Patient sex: M
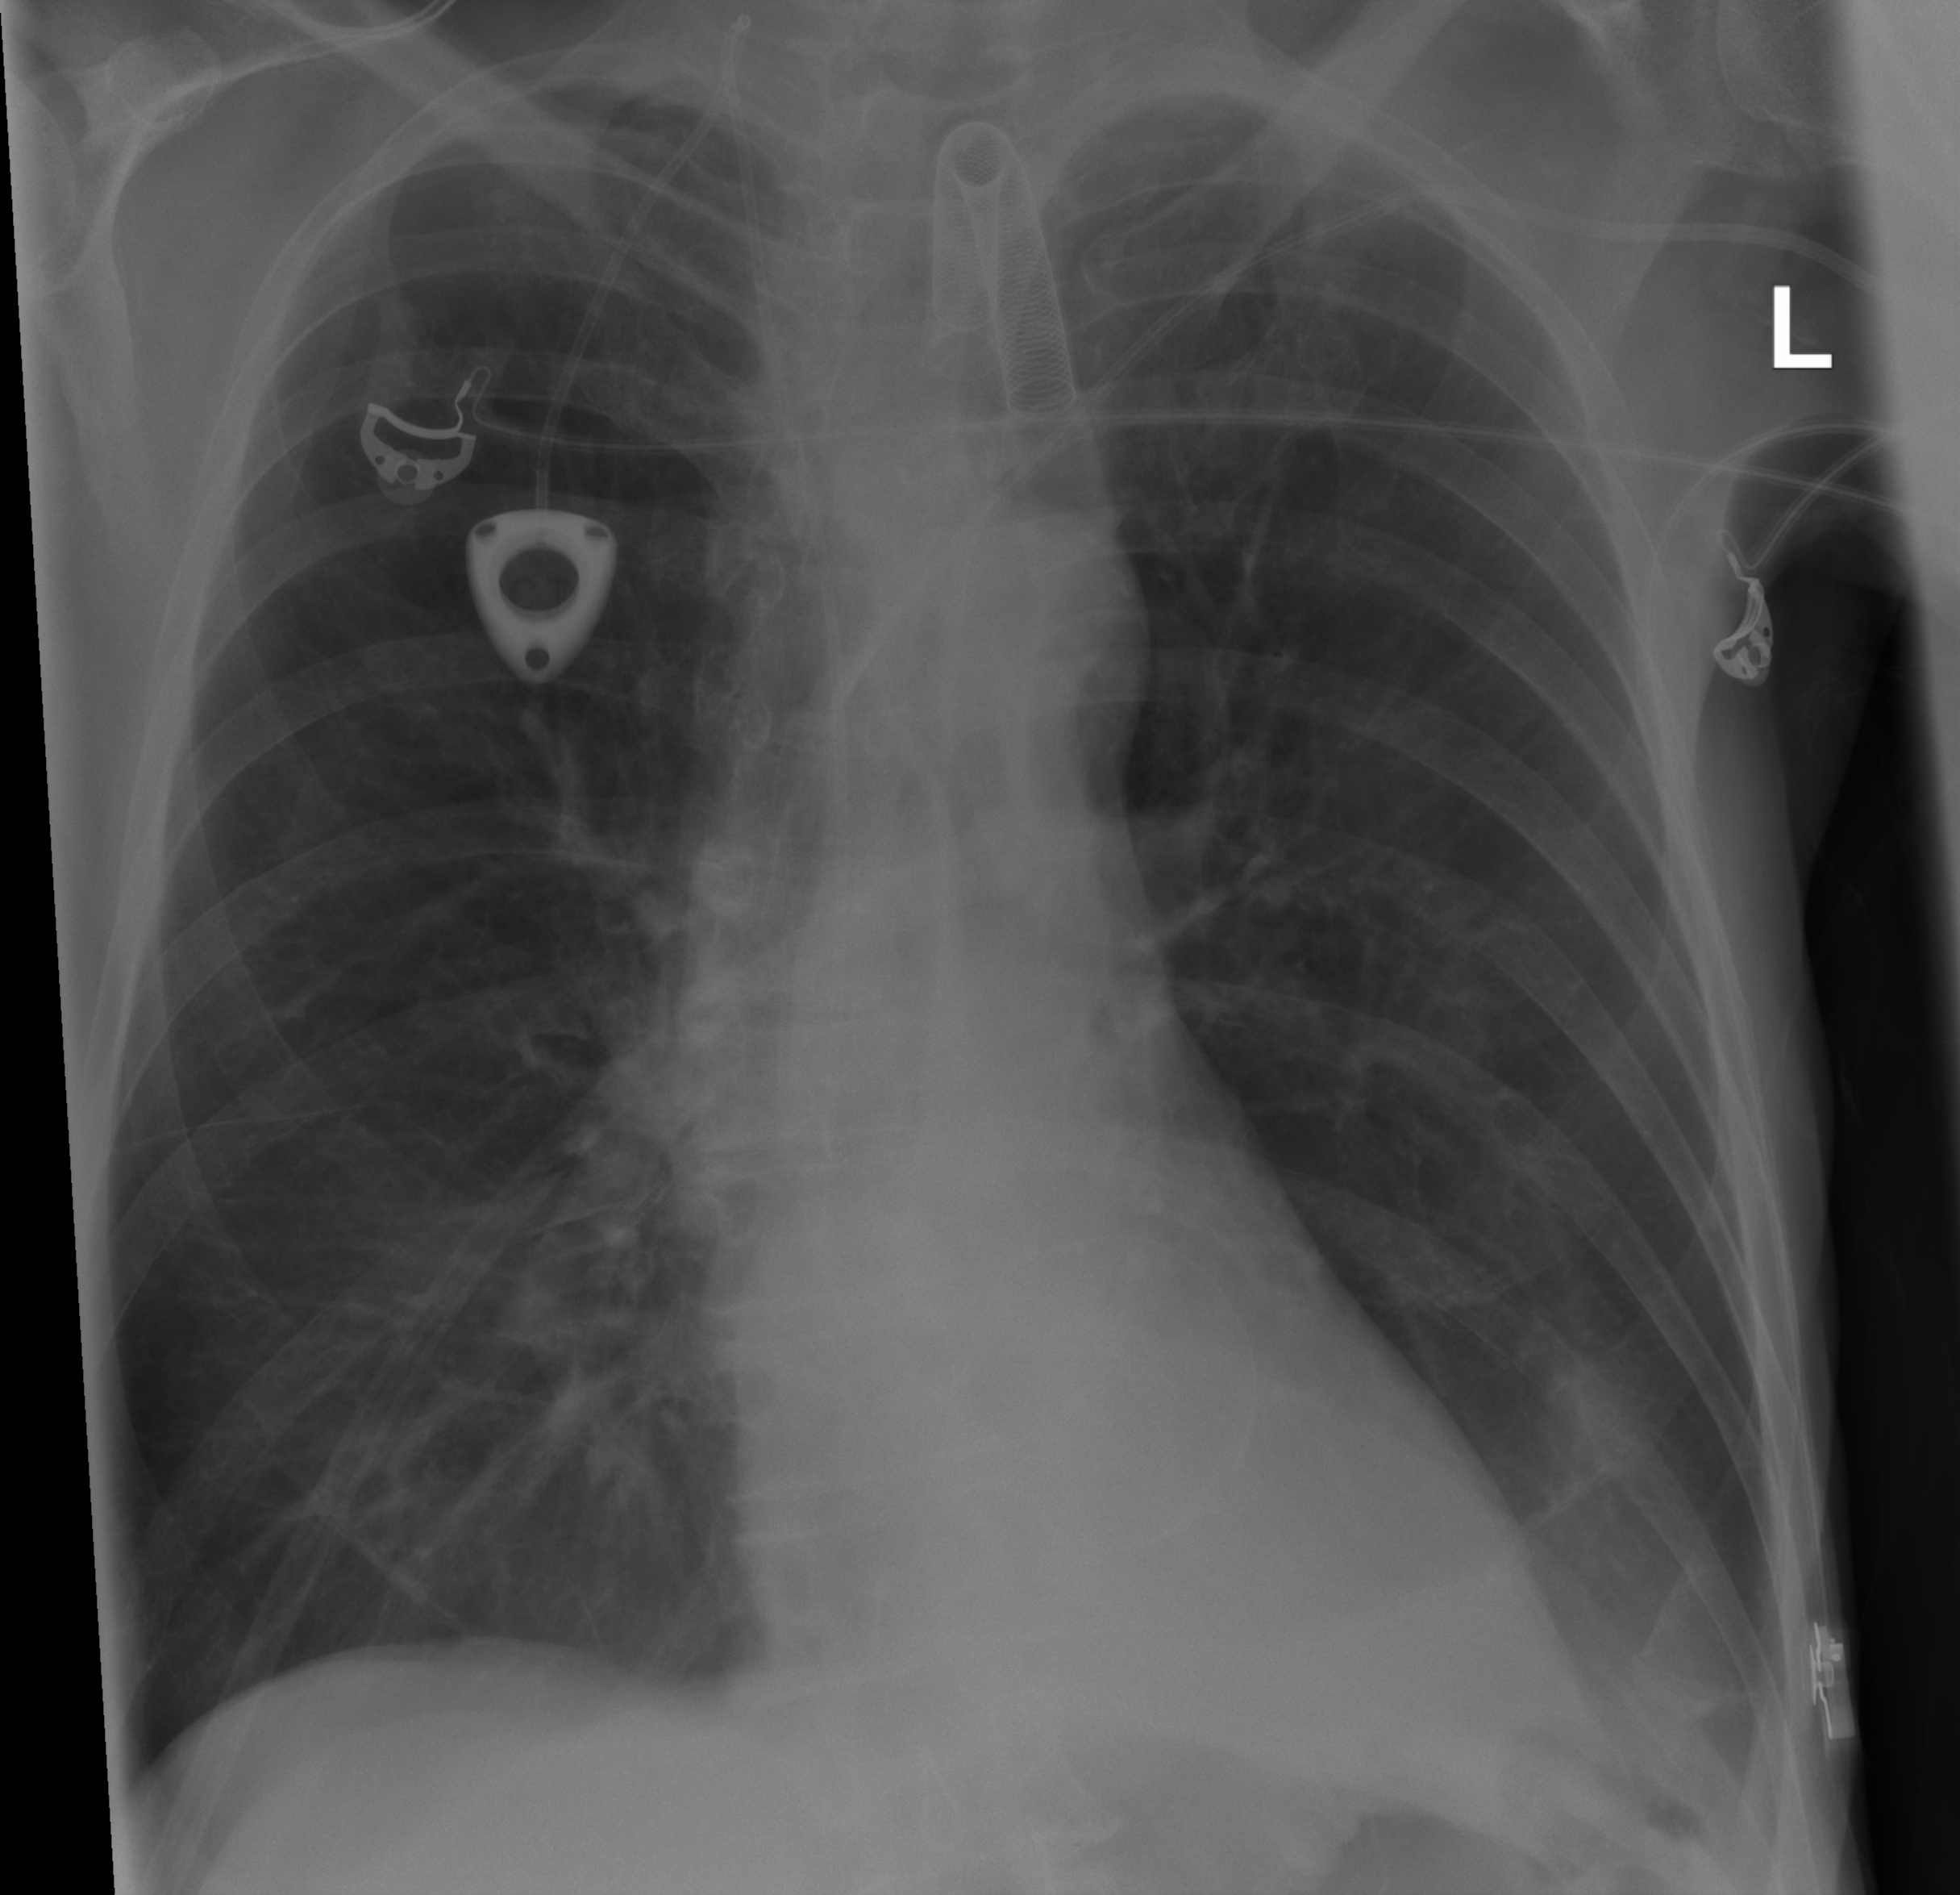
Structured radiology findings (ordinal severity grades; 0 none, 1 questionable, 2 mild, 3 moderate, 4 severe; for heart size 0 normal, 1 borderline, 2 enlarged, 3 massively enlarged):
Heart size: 0
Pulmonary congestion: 0
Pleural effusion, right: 0
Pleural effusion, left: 2
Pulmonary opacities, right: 0
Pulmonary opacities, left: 0
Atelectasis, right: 0
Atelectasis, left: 2